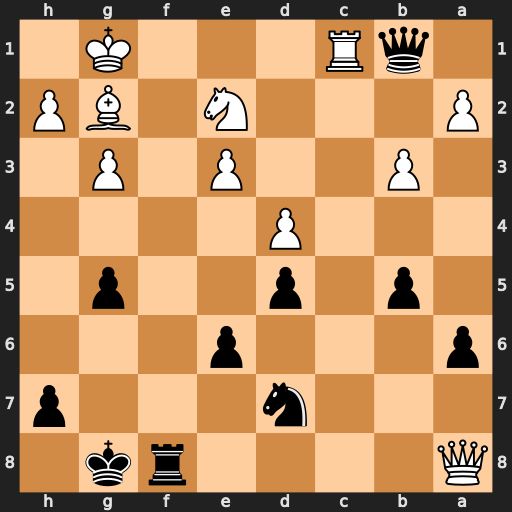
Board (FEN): Q4rk1/3n3p/p3p3/1p1p2p1/3P4/1P2P1P1/P3N1BP/1qR3K1
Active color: b
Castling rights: -
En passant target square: -
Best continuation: Qxc1+ Nxc1 Rxa8